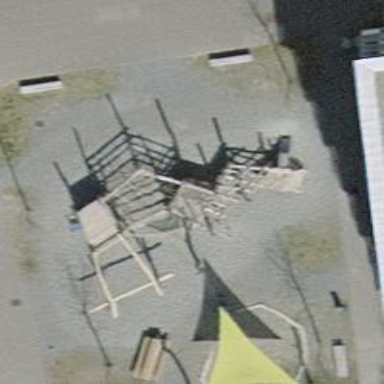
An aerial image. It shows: Playground featuring climbing frame.